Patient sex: M
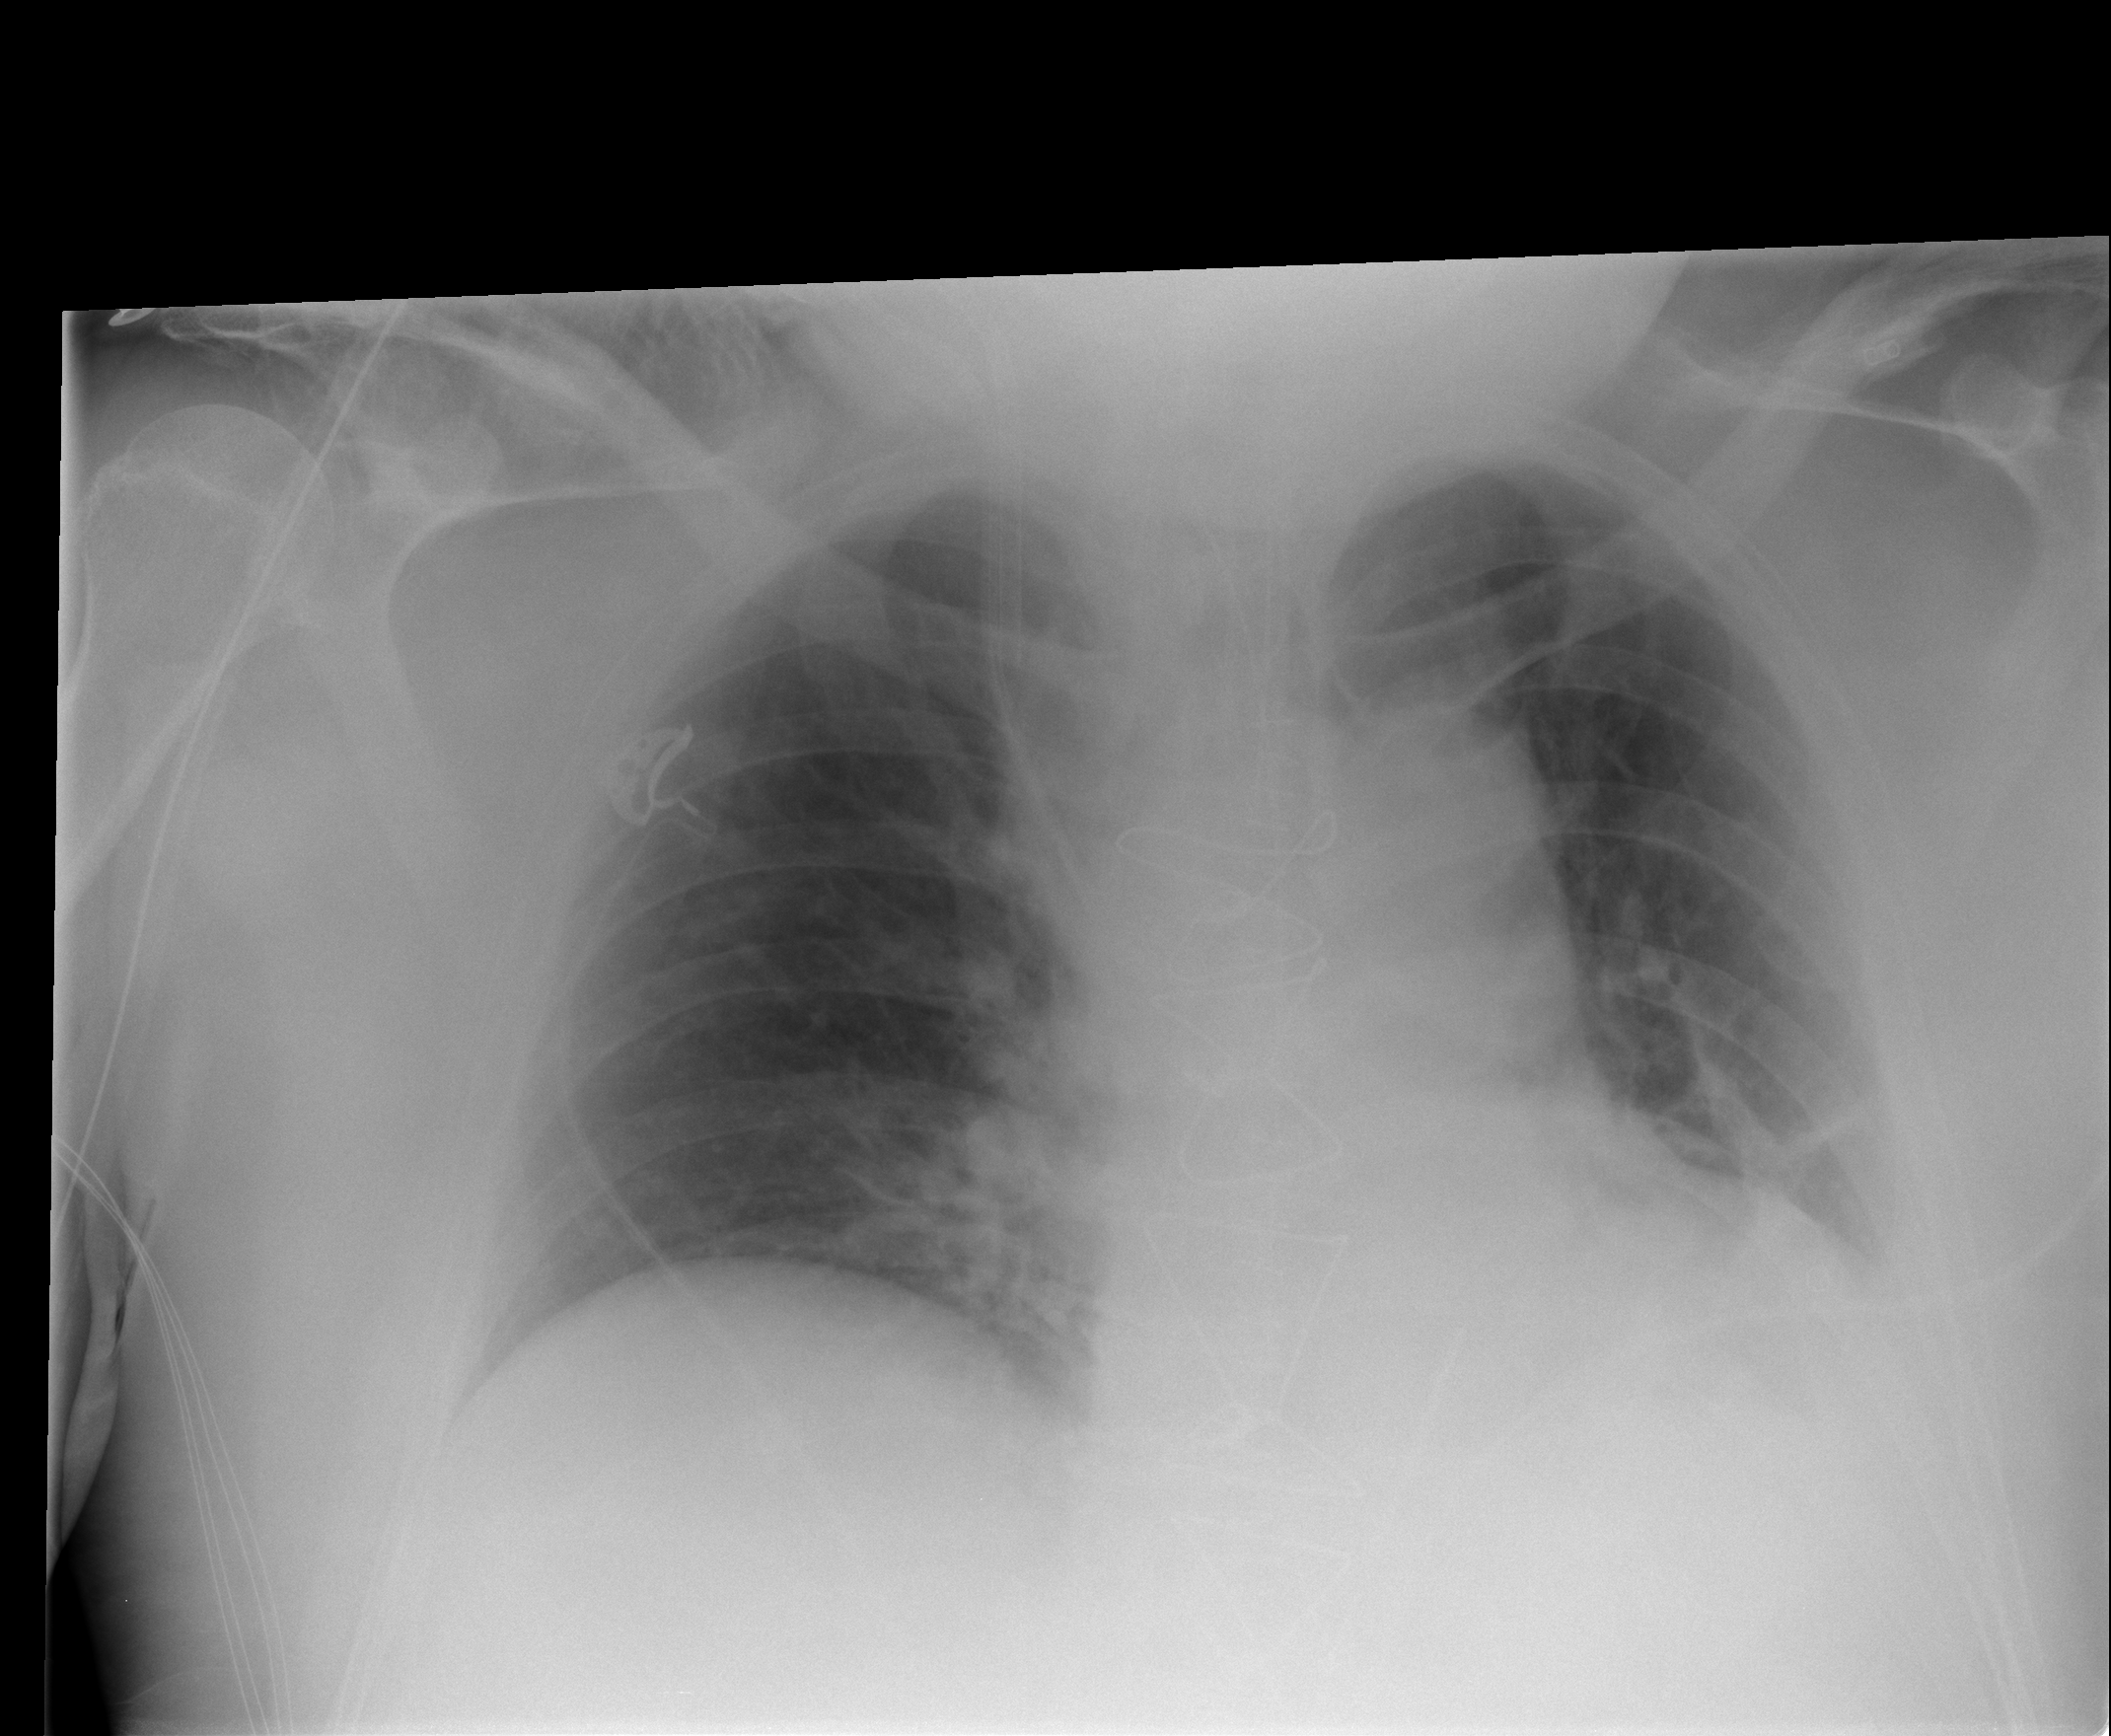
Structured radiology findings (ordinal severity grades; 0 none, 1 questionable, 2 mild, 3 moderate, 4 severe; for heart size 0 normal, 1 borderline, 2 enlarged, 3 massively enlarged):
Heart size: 2
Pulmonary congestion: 1
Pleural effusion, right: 0
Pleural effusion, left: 1
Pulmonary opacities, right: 0
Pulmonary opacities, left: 0
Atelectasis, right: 1
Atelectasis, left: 2